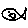
Label: fish